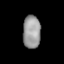
Tissue: skin
Cell type: Epithelial cells
Senescence score: 0.2798
Nuclear area (px): 568
Mean DAPI intensity: 153.069